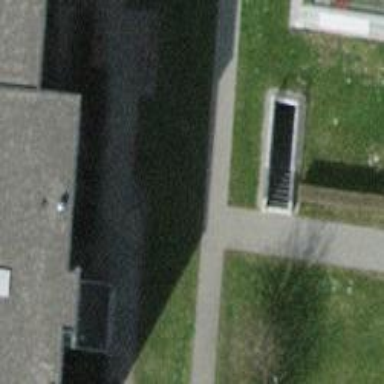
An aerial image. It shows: Path made of paving stones.